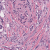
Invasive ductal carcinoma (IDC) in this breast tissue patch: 1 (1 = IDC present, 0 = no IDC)